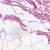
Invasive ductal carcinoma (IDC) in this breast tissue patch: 0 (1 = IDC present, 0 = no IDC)